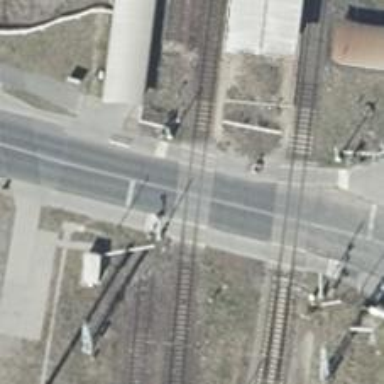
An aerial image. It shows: Level crossing with double half barrier.